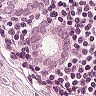
Metastatic tissue present: yes